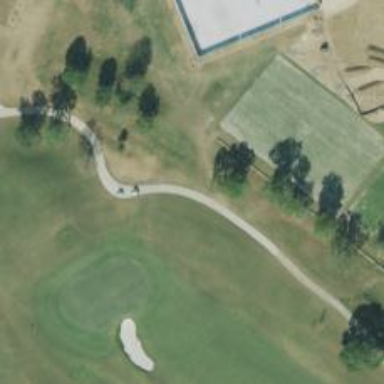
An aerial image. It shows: Path designated for golf carts.